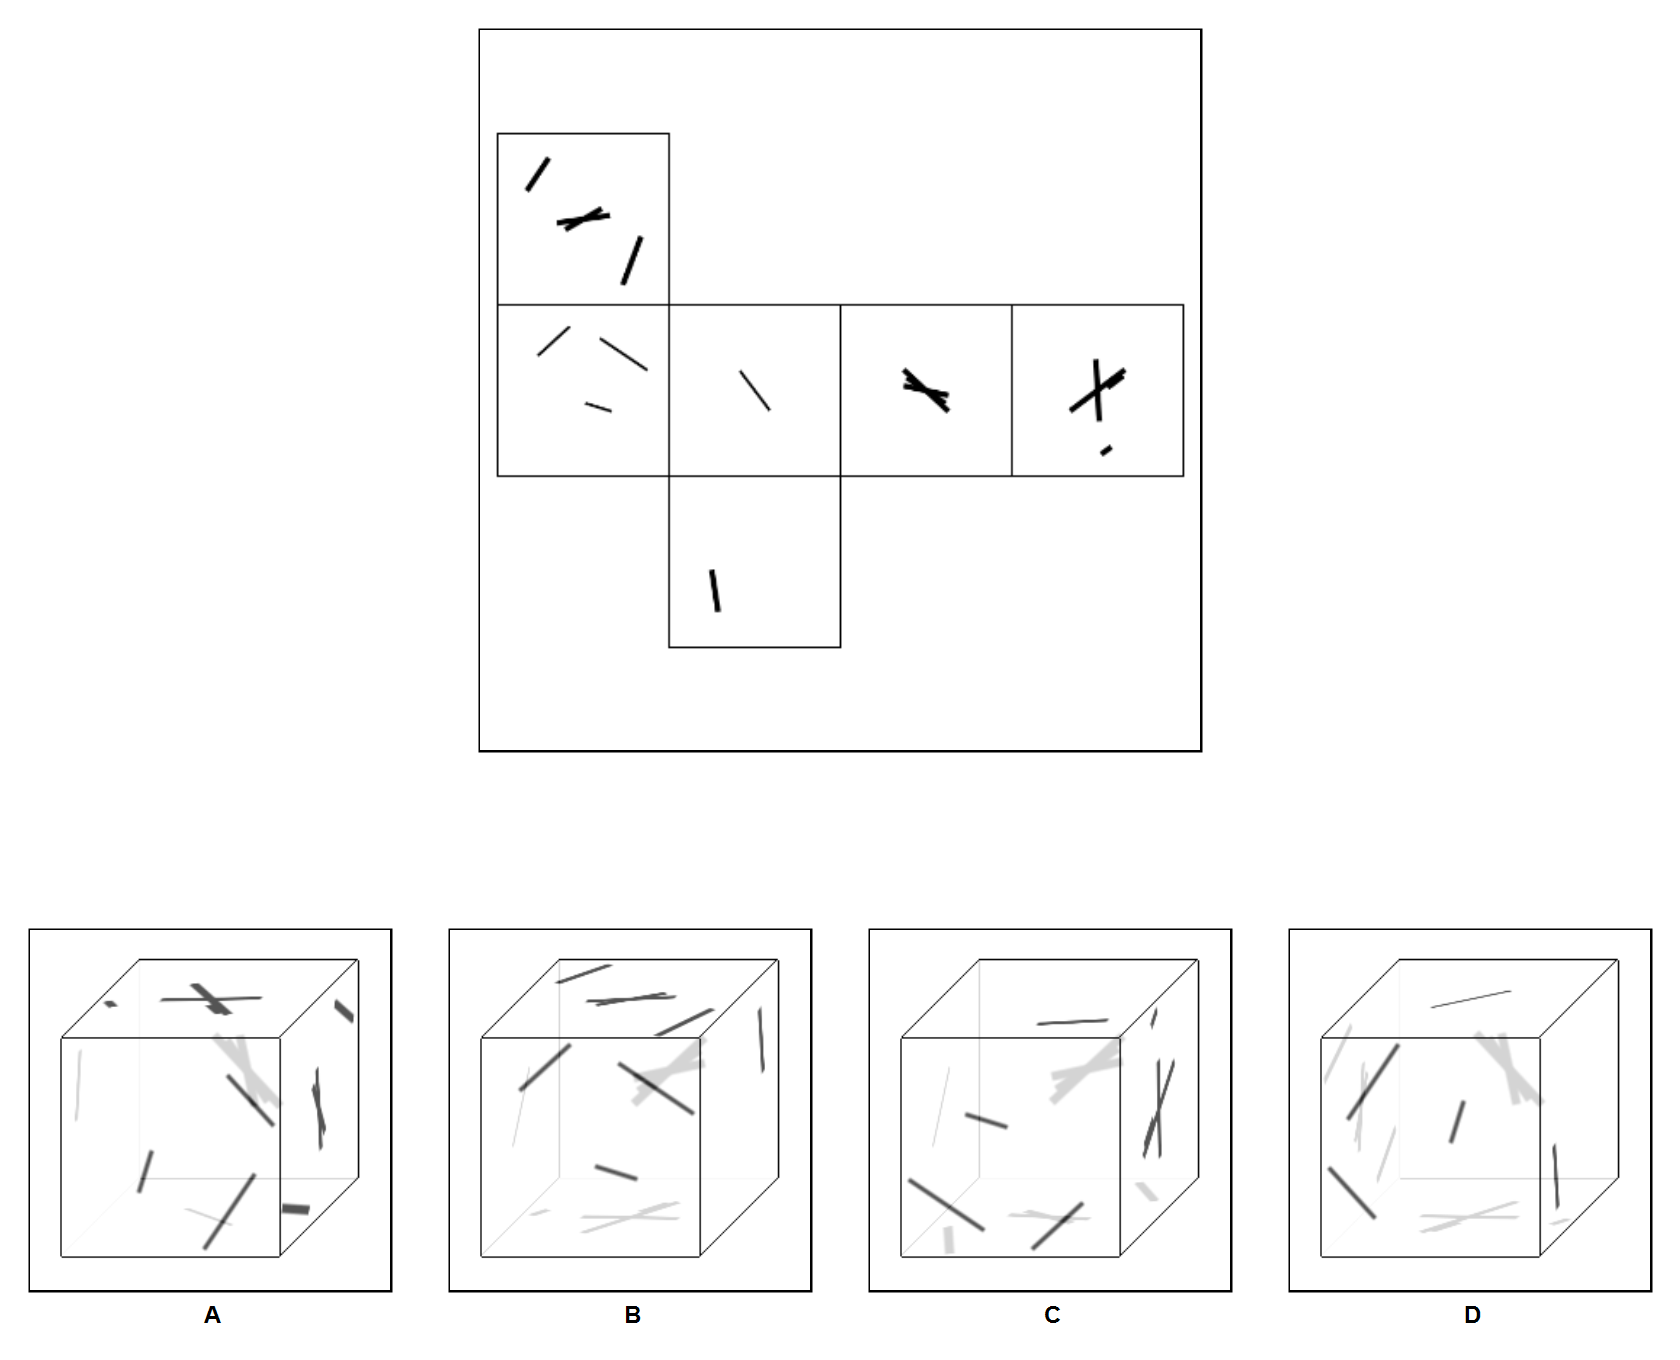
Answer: B